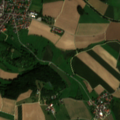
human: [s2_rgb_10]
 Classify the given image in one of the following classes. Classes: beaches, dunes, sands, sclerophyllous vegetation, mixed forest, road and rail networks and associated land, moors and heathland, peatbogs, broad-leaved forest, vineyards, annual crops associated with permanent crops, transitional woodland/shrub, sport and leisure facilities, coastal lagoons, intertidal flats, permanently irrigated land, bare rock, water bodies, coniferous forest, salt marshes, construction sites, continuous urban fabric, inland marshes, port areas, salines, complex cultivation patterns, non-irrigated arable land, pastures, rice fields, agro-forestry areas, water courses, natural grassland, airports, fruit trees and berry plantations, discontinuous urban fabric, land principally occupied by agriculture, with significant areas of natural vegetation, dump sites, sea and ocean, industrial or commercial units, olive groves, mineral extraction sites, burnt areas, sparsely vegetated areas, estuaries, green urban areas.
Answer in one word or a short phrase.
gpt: non-irrigated arable land, complex cultivation patterns